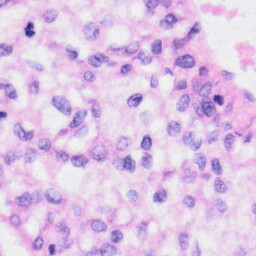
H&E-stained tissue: Liver